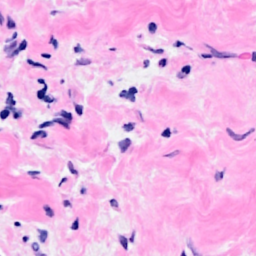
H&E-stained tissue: Breast